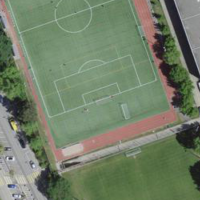
EUNIS habitat code: 53
Species observed at this site:
Juglans regia